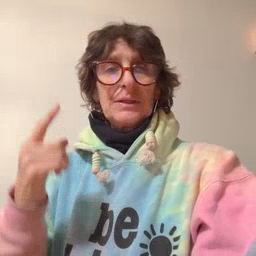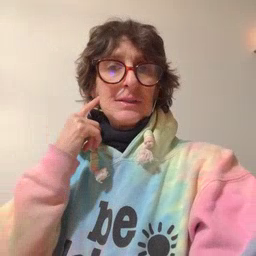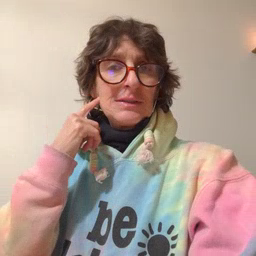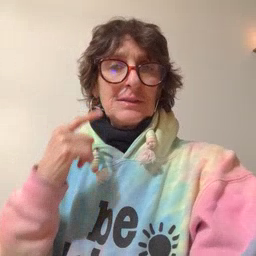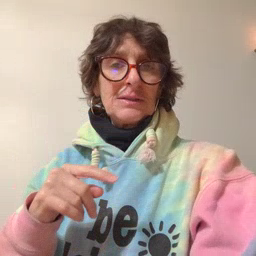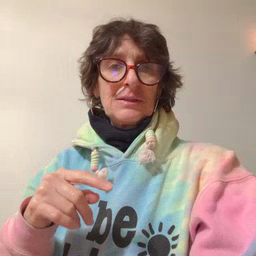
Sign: listen